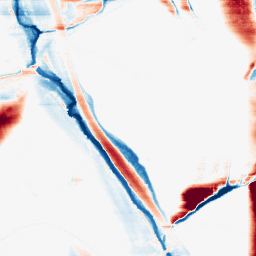
Category: morphological
Decomposition family: morphological_rect
Decomposition parameters: operation: average
width: 50
height: 3
Upsampling method: bicubic
Upsampling parameters: scale: 8
Upsampling scale: 8